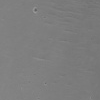
Atmospheric dust classification: not_dusty